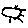
Label: sun